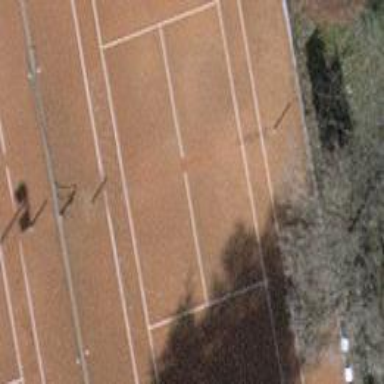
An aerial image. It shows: Tennis court with sandy surface located in pitch designated for leisure land.